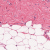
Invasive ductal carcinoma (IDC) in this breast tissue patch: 0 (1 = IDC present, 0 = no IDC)